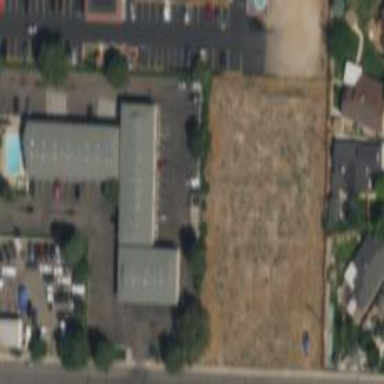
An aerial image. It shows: Motel building.